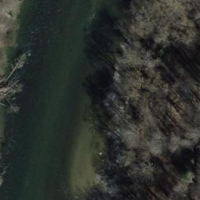
EUNIS habitat code: 15
Species observed at this site:
Fagus sylvatica